Question: I want to design appbar of my app like this

Can someone help me out to achieve this task
Thanks!
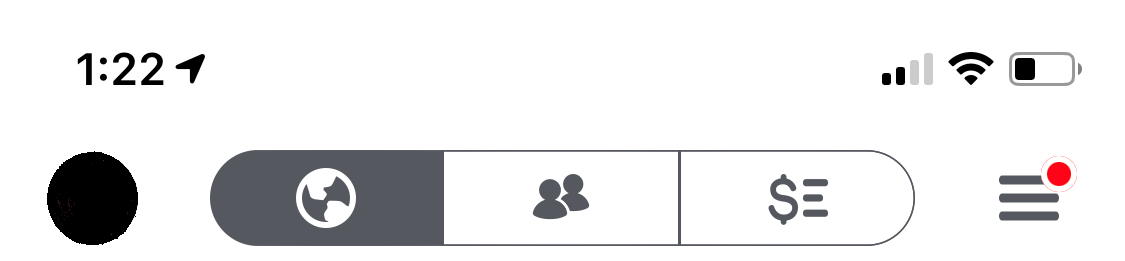
Answer: <URL>
'''
//customise this with your requirements
home: Scaffold(
backgroundColor: Colors.white,
appBar: AppBar(
backgroundColor: Colors.white,
leading: Icon(Icons.account_circle, color: Colors.grey),
title: DecoratedBox(
decoration: BoxDecoration(
borderRadius: BorderRadius.circular(20),
border: Border.all(color: Colors.grey, width: 0.7),
),
child: IntrinsicHeight(
child: Row(mainAxisSize: MainAxisSize.max,
children: [
Expanded(
child: DecoratedBox(
decoration: BoxDecoration(
borderRadius: BorderRadius.only(
topLeft: Radius.circular(20),
bottomLeft: Radius.circular(20),
),
color: Colors.grey,
),
child: IconButton(
padding: EdgeInsets.zero,
icon: Icon(Icons.blur_circular, color: Colors.white,),
onPressed: () {
//todo
}),
),
),
VerticalDivider(
color: Colors.grey,
width: 0.5,
),
Expanded(
child: DecoratedBox(
decoration: BoxDecoration(
//todo
),
child: IconButton(
icon: Icon(Icons.people, color: Colors.grey),
onPressed: () {
//todo
}),
),
),
VerticalDivider(
color: Colors.grey,
width: 0.5,
),
Expanded(
child: DecoratedBox(
decoration: BoxDecoration(
//todo
),
child: IconButton(
icon: Icon(Icons.menu, color: Colors.grey),
onPressed: () {
//todo
}),
),
),
]),
),
),
centerTitle: true,
actions: [
IconButton(
icon: Icon(Icons.menu, color: Colors.grey),
onPressed: () {
//todo
}),
]),
body: MyWidget(),
),
'''